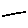
Label: line